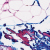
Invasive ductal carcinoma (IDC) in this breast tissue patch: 0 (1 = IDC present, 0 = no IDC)